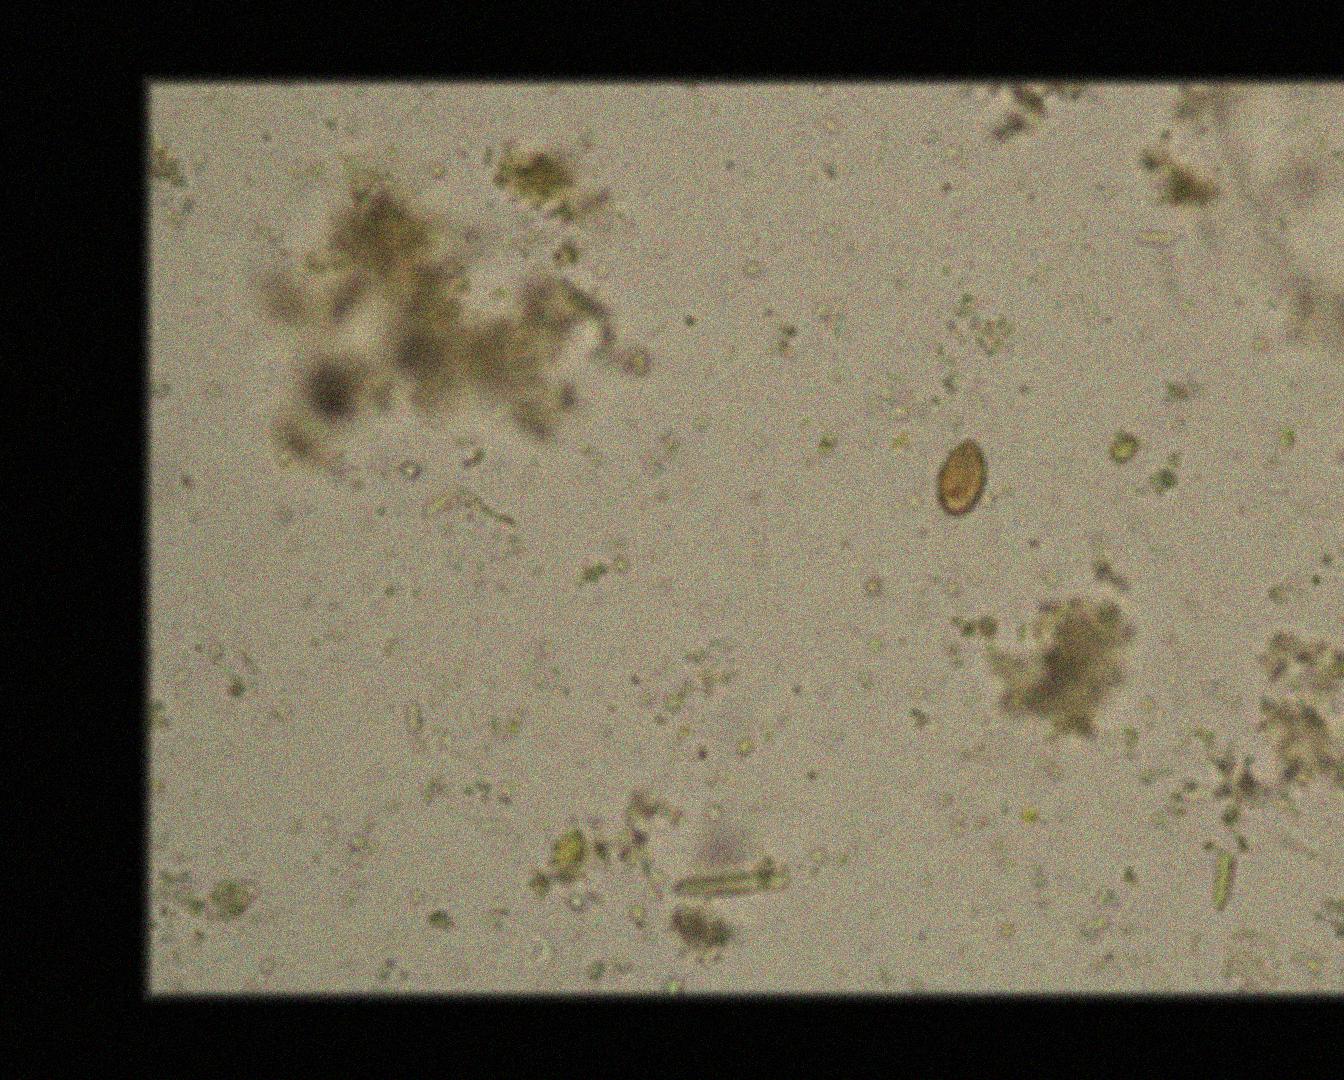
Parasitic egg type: Opisthorchis viverrine